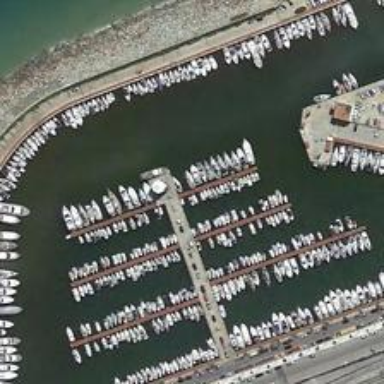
A lawn is between the road and the port .